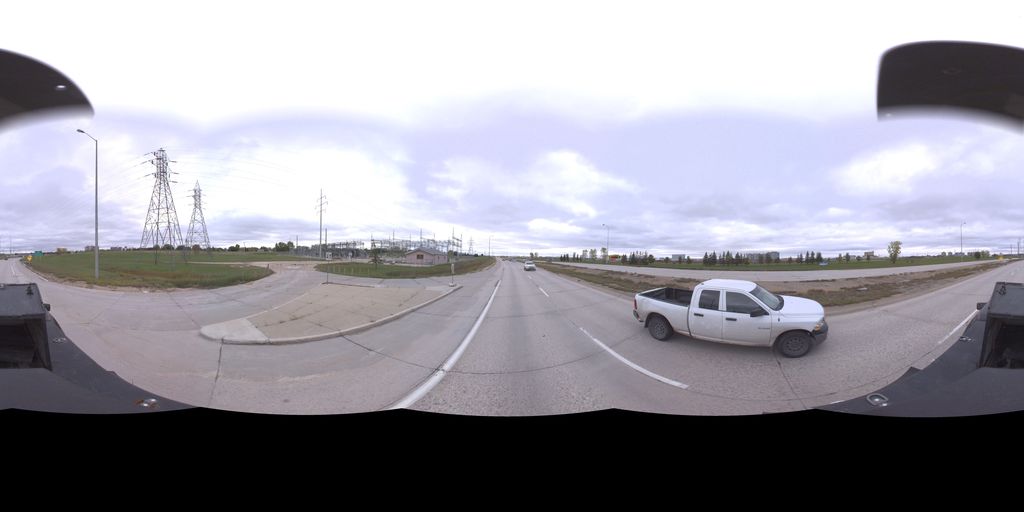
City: winnipeg